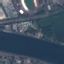
Land use / land cover: River